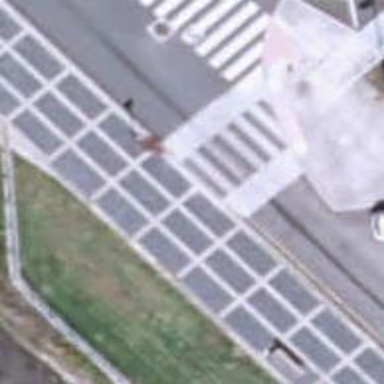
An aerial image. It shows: Marked crossing on footway.